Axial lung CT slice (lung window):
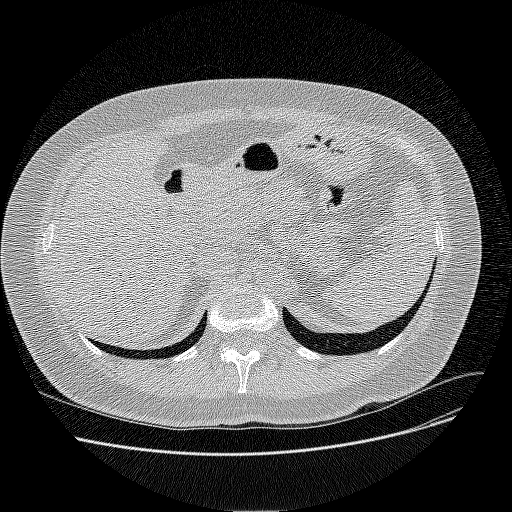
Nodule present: no